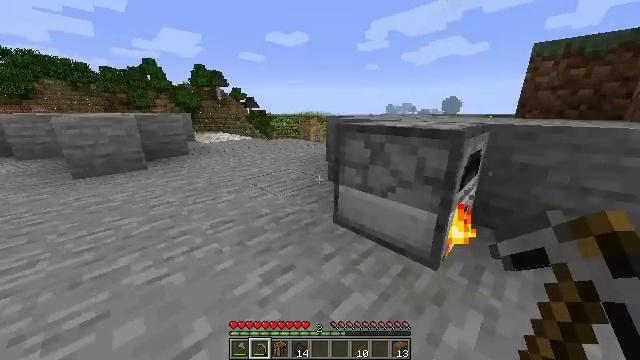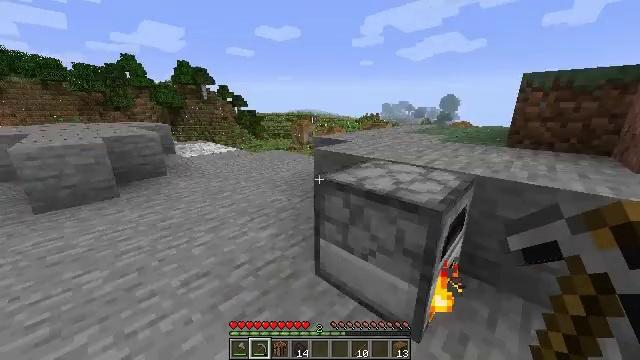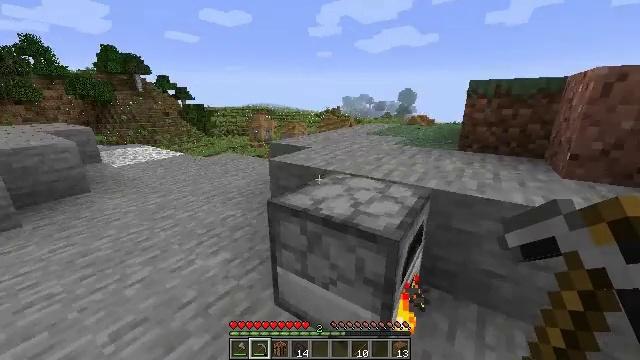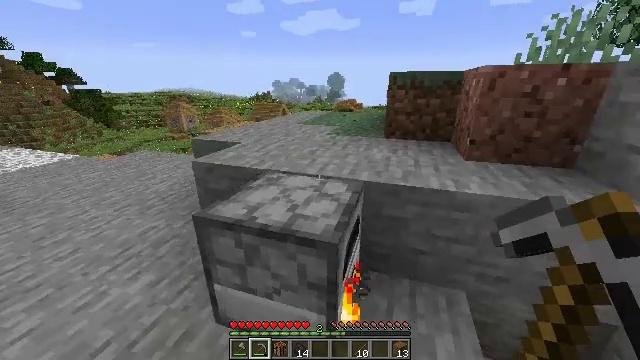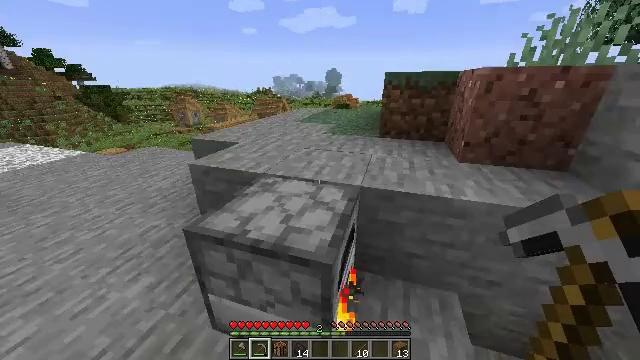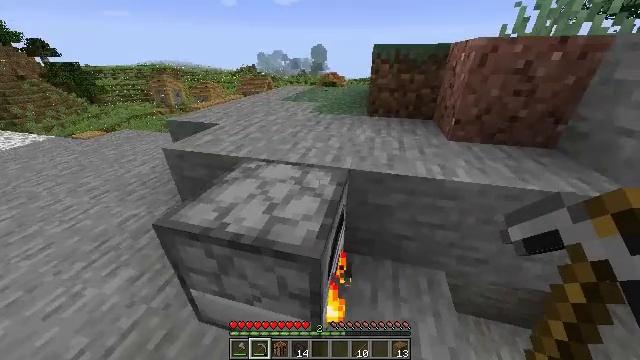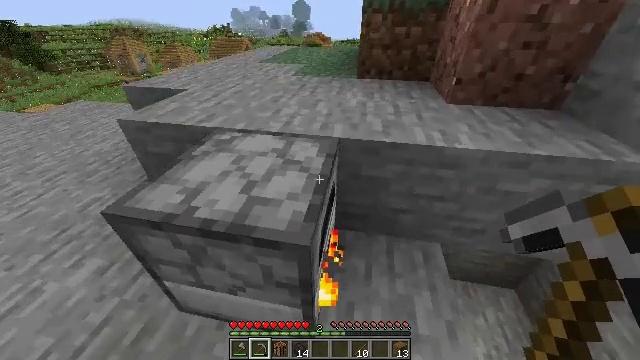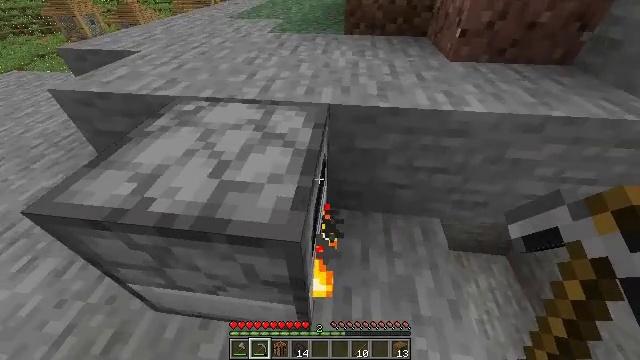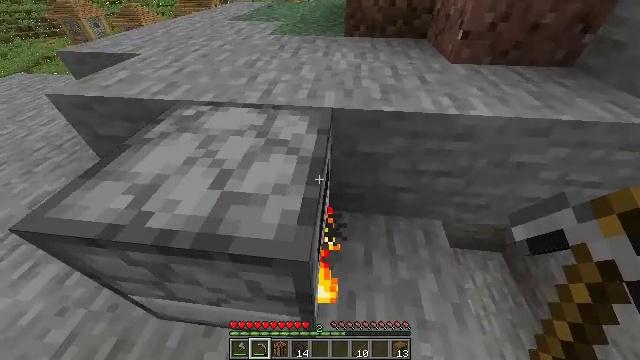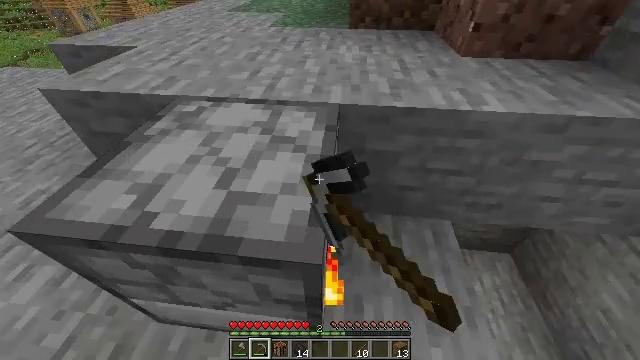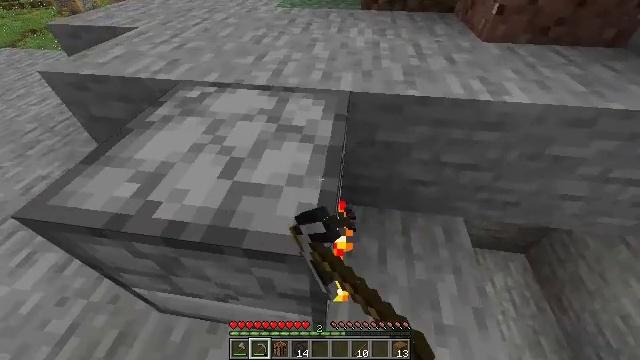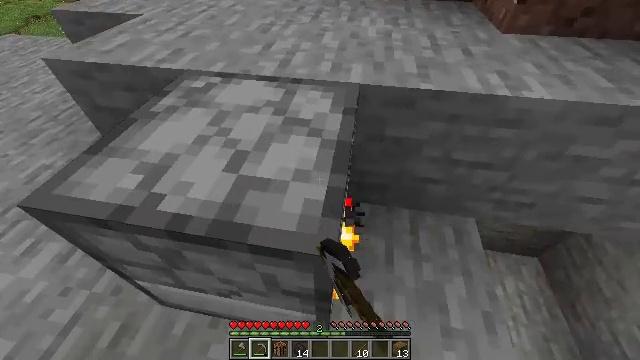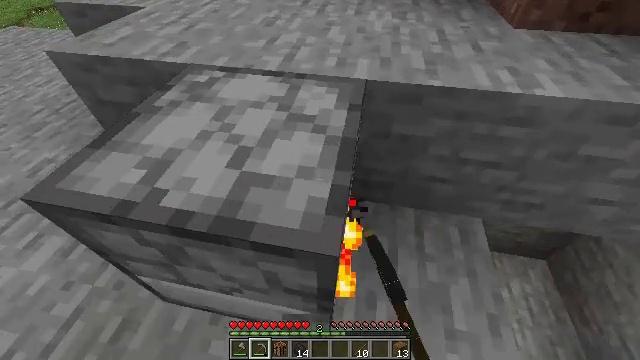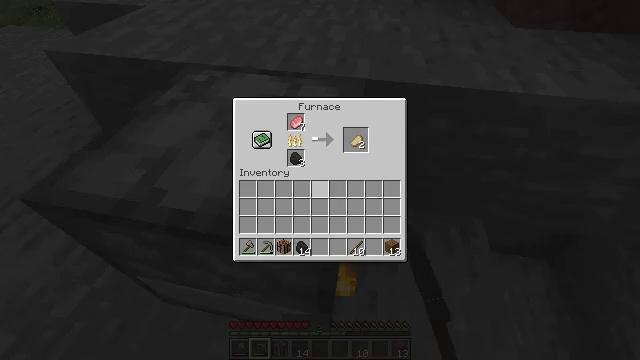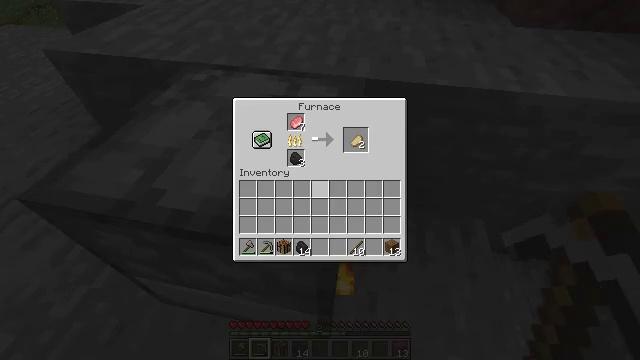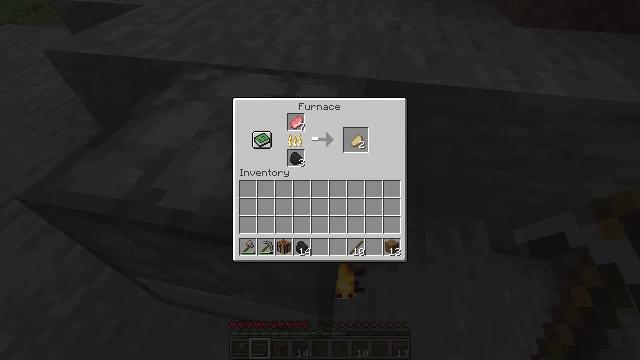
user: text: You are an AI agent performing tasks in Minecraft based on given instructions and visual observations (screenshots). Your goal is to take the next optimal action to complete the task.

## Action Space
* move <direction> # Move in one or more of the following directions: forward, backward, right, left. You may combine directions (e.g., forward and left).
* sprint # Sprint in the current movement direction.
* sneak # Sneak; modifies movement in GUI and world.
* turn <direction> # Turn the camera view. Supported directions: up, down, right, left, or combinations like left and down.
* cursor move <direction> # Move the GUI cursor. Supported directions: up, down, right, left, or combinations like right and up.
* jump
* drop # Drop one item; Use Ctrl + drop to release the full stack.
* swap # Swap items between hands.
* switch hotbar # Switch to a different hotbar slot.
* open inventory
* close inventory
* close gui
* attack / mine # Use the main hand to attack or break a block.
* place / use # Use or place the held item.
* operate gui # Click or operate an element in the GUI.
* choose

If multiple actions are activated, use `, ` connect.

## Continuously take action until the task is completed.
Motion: motion action
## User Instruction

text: Heat raw porkchop in a furnace to craft cooked porkchop.
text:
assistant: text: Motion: move forward, sprint, turn right, jump
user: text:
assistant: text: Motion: move forward, sprint, turn right, jump
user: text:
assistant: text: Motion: move forward, sprint, turn right and down
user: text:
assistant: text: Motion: move forward, sprint, turn down
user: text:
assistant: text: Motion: move forward, sprint, turn right and down
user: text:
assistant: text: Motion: move forward, sprint, turn right and down
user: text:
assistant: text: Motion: move forward, sprint, turn right and down
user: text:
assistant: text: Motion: use / place
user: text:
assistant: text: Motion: use / place
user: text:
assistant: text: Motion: turn left and down, use / place
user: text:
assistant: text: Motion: turn left and down, use / place
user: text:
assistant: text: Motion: turn left
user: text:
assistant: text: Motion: cursor move left, open gui
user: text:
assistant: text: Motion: cursor move right
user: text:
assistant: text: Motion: no_op
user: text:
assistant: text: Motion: cursor move right and up
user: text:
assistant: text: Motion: cursor move right and up
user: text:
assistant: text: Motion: sneak
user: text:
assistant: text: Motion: sneak
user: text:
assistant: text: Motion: sneak
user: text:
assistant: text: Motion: sneak, operate gui
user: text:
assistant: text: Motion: sneak, operate gui
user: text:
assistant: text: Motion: sneak, operate gui
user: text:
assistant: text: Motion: sneak, operate gui
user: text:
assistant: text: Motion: sneak
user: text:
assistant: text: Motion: no_op